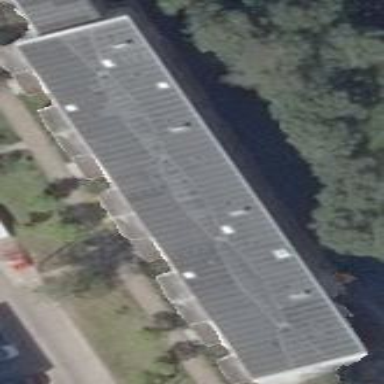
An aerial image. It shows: Building with apartments and flat roof.